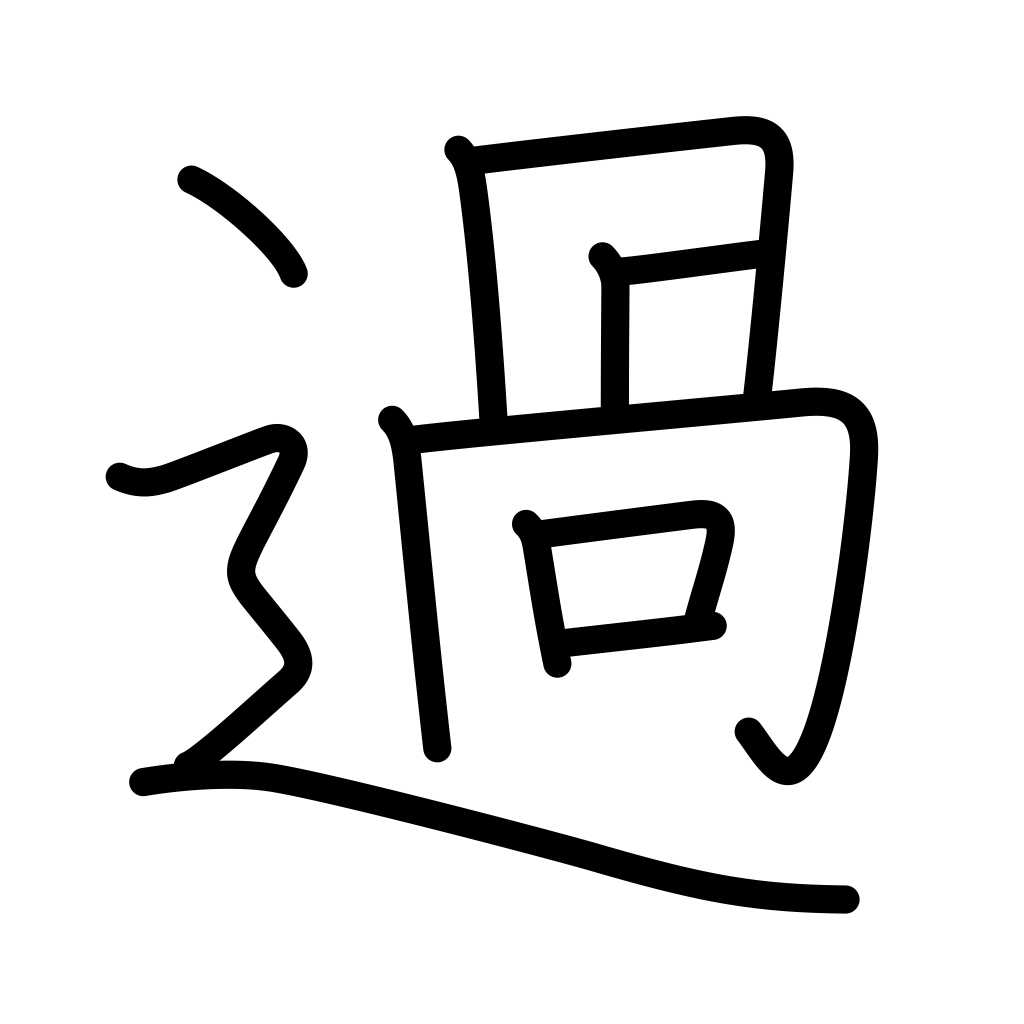
Meaning: overdo, exceed, go beyond, error